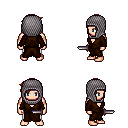
a pixel art fantasy rpg character, male body template, human, light skin, brown robe, white pants, brunette pixie cut hairstyle, chain hood, dagger, four views (front, back, left, right), 2x2 character sprite sheet, small pixel art, hard edges, no anti-aliasing